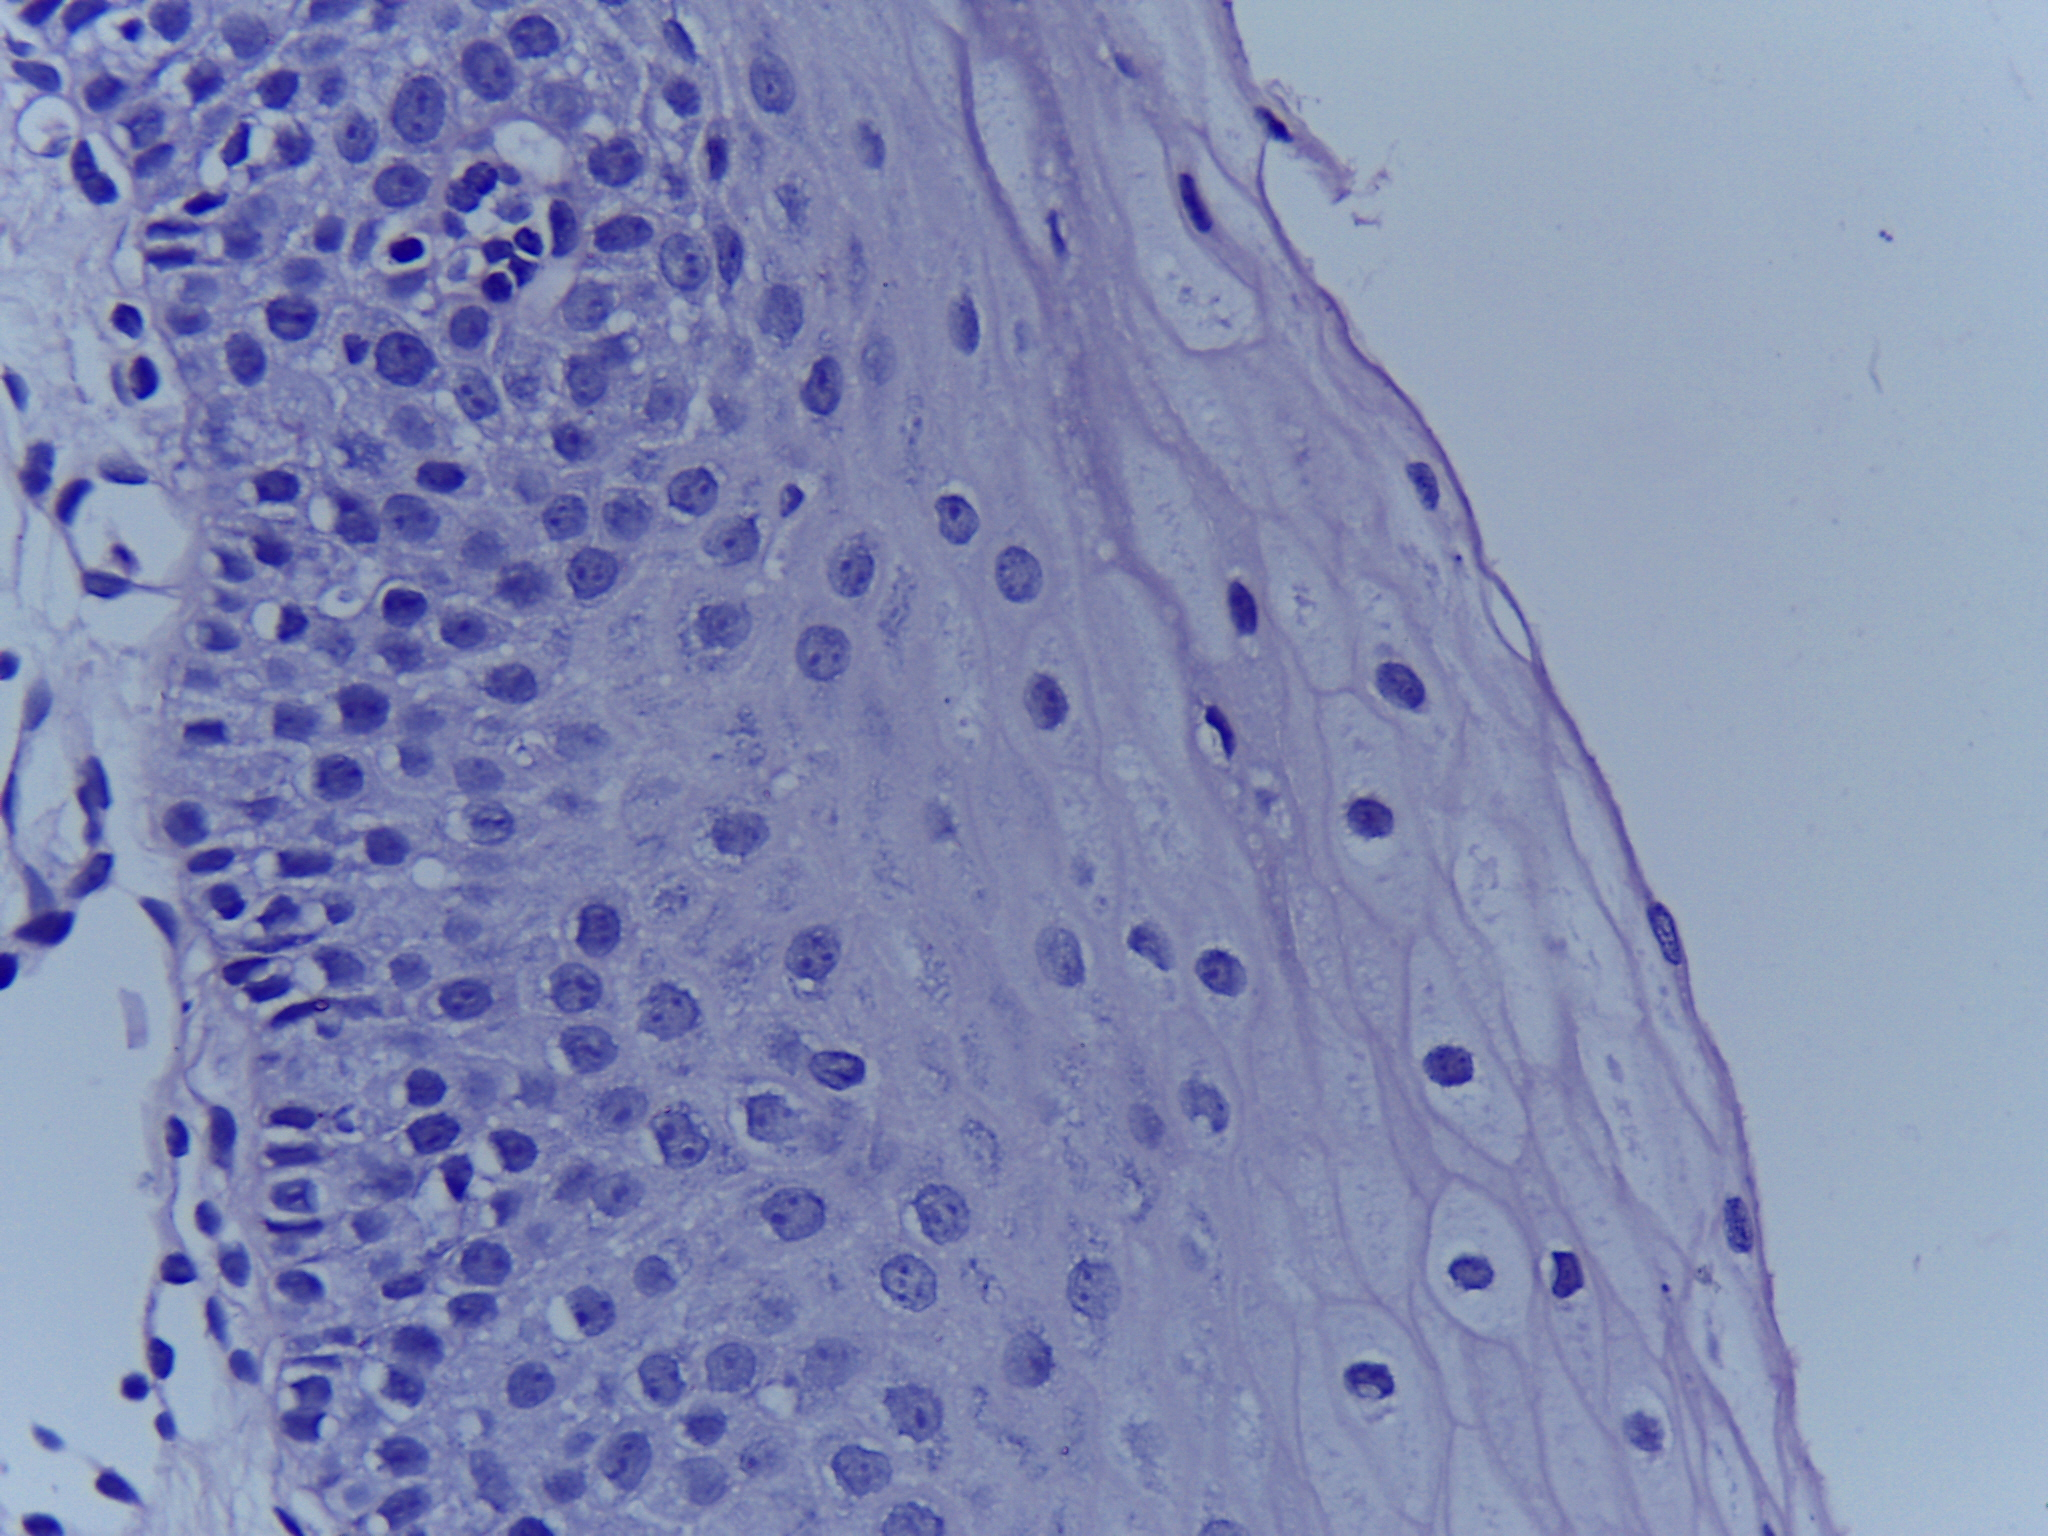
Diagnosis: Normal